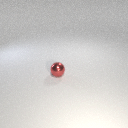
small red metal sphere